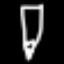
Label: pencil